Question: I'm facing this weird problem ,unable to make sense of it,I have a form which accepts Person Id and then reads the data from an API and fills the UI for person Edit purposes.

Here is the markup of this form,I'm guessing its has something to do with Model binding as I have two Form tag and both having the same Model Id.
'''
@using (Html.BeginForm("UpdatePerson", "Person", FormMethod.Get))
{
<table>
<tr>
<td colspan="2">
<h3>Read Person for Edit</h3>
</td>
</tr>
<tr>
<td>
<label>@Html.LabelFor(m => m.Id)</label>
</td>
<td>
@Html.TextBoxFor(m => m.Id)
</td>
</tr>
<tr>
<td colspan="2">
<input type="submit" name="btnReadPerson" value="Read Person" />
</td>
</tr>
</table>
}
@using (Html.BeginForm("UpdatePerson", "Person", FormMethod.Post))
{
<table>
<tr>
<td>
<label>@Html.LabelFor(m => m.Id)</label>
</td>
<td>
@Html.TextBoxFor(m => m.Id, new { @readonly = "readonly" })
</td>
</tr>
<tr>
<td>
<label>@Html.LabelFor(m => m.Type)</label>
</td>
<td>
@Html.TextBoxFor(m => m.Type)
</td>
</tr>
'''
I have stripped the view,I tried to kept it brief.
Below is the Action which handles the Get
'''
[HttpGet]
[ActionName("UpdatePerson")]
public ActionResult UpdatePersonRead(PersonEditModel model)
{
if (model.Id.HasValue)
{
var apiClient = new ApiClient (ApiVersions.v1);
var segmentReplaceList = new Dictionary<string, string> { { "{id}", model.Id.Value.ToString() } };
bool ApiHitStatus = false;
var result = apiClient.MakeAPIRequest(out ApiHitStatus, ResourceUriKey.Person, segmentReplaceList, HttpVerbs.Get, string.Empty);
model = new PersonEditModel();
if (ApiHitStatus)
{
var personToBeUpdated = JsonConvert.DeserializeObject<RootChildPerson>(result);
if (personToBeUpdated != null)//Assigning json obj to model
{
model.NameFirst = personToBeUpdated.name_first;
model.NameLast = personToBeUpdated.name_last;
model.NameMiddle = personToBeUpdated.name_middle;
model.SocialSecurityNumber = personToBeUpdated.social_security_number;
model.SubType = PersonHelper.SubTypeValue(personToBeUpdated.sub_type);
model.Type = "person";
model.DateOfBirth = personToBeUpdated.date_of_birth;
model.Id = personToBeUpdated.id;
}
}
}
return View(model);
}
'''
Now since the Person Id 4 does not corresponds to any person ,so I receive Null json object which upon conversion to C# class results in an empty (not null because it has every property set to null or empty) personToBeUpdated object which is then assigned to the model,I have checked model.Id becomes null in the Controller and even in the View ,but somehow it assigns input value that is 4 (it was null) to both Person Id textboxes.
Kindly let me know whats happening here.
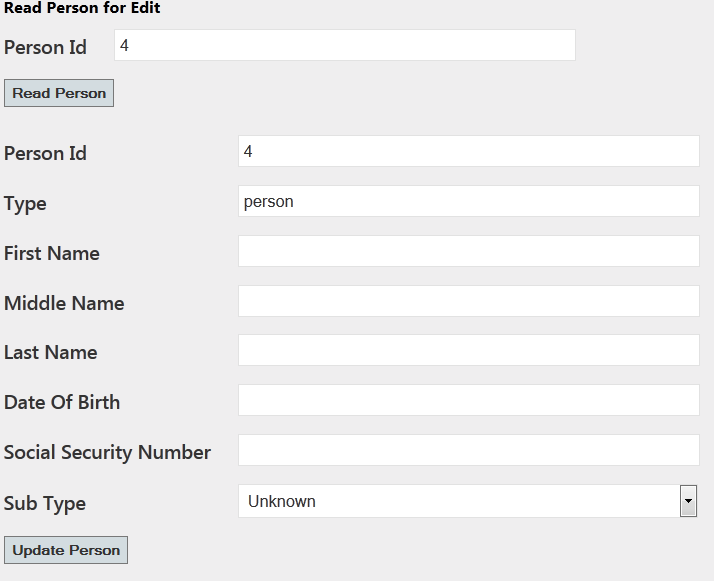
Answer: Well as commented by @StephenMuecke ,So I cleared model before updating it.
'''
model = new PersonEditModel();
ModelState.Clear();
'''
Its also interesting to note that view takes data from ModelState instead of current specified model,
> HtmlHelpers controls (like .TextBoxFor() etc.) don't bind to model values on Postback, but rather get their value directly out of the POST buffer from ModelState.
<URL>